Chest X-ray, AP view. Patient: 69 years old, sex M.
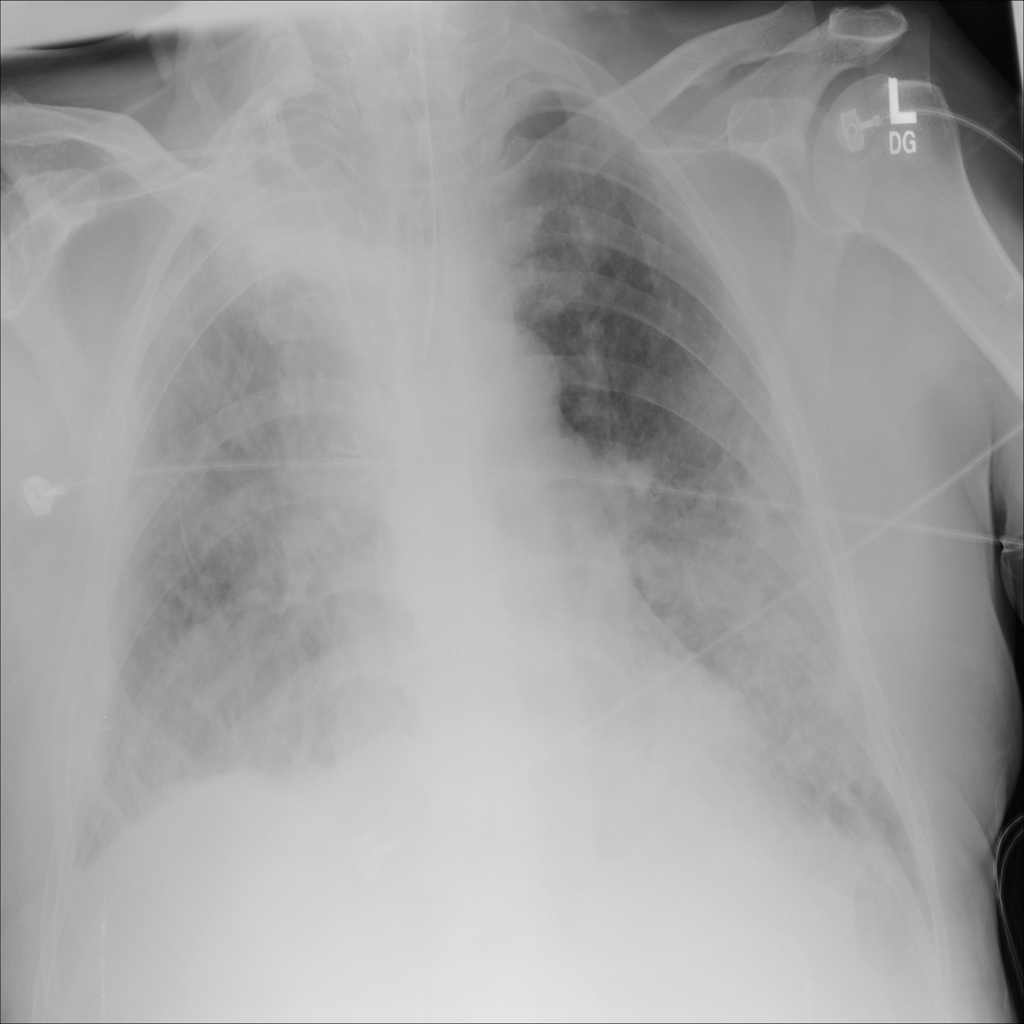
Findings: No Finding